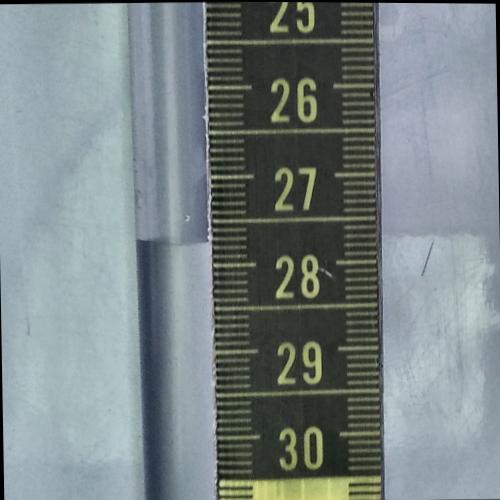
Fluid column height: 27.7 cm